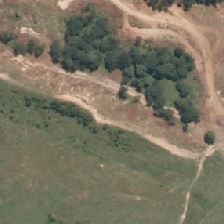
Land cover: high_producing_grassland